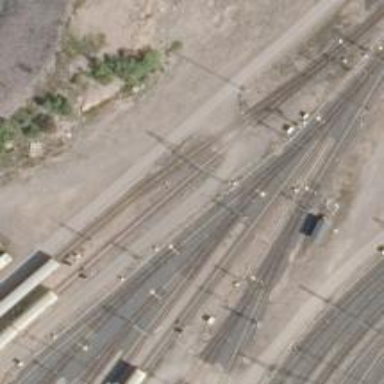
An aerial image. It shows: Railway yard with electrified contact lines.